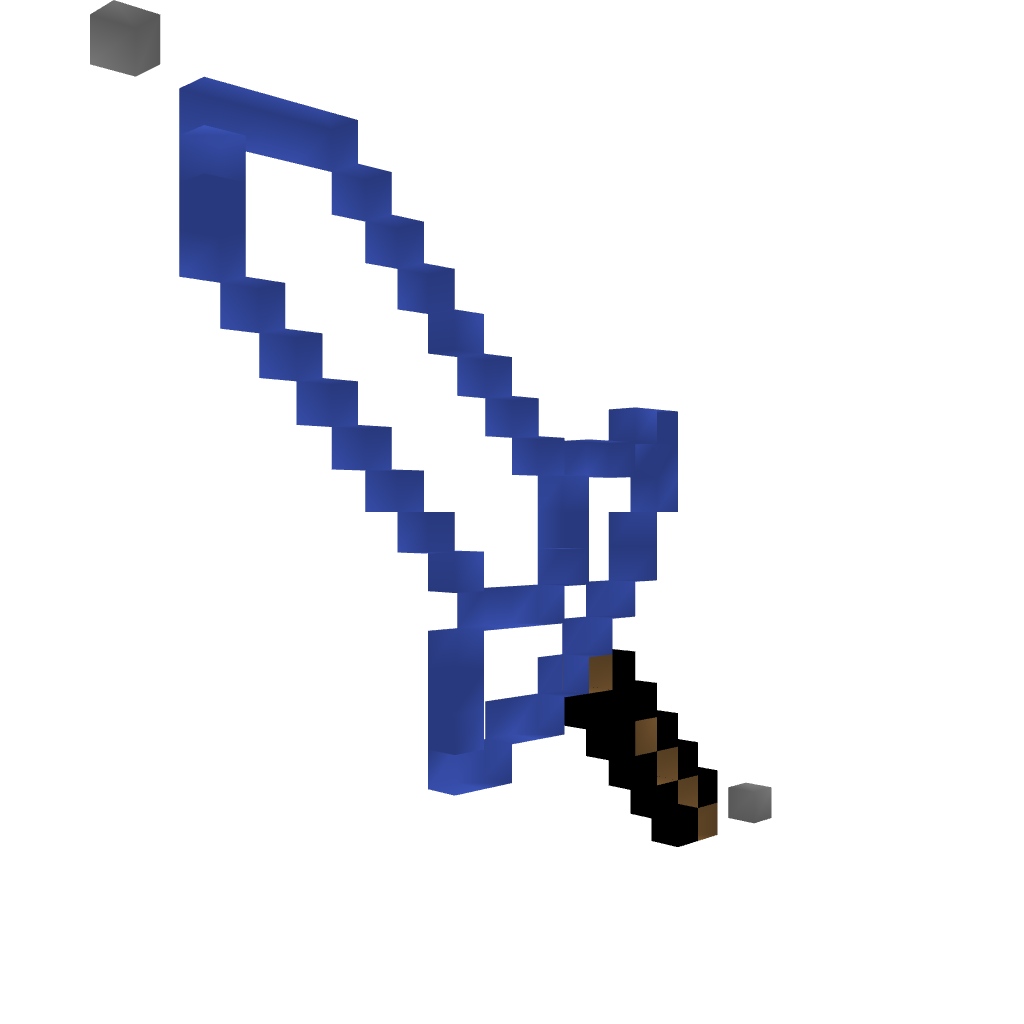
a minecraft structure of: Dark Sword - By Cybersneeze good quality